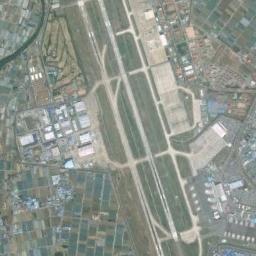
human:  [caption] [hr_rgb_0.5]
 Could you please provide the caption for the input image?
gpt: An airport is surrounded by many buildings and fields .

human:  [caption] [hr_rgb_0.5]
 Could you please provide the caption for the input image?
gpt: There are many buildings near the airport, And no vegetation near the airport .

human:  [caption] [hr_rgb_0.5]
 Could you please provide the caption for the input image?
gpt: An airport with some parallel runways and open areas on the lawn and dense residential areas around the airport .

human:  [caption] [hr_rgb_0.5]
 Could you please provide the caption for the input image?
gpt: A complex airport with many runways and buildings is surrounded by a residential area and green farmland .

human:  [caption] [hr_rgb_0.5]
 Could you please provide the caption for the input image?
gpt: The runway of the airport is surrounded by buildings .